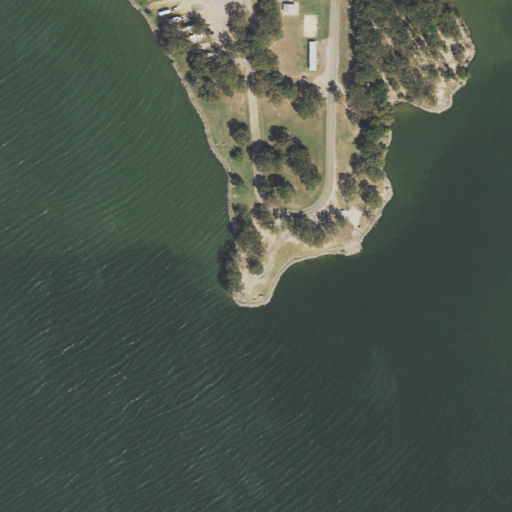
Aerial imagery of cape in Texas named Wind Point containing open water, pasture, low intensity development, medium intensity development, open development, mixed forest, deciduous forest, grassland, and barren land